Field crop: tomato
Growth stage: 2
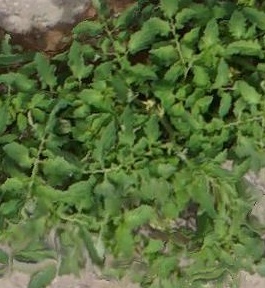
Species: tomato